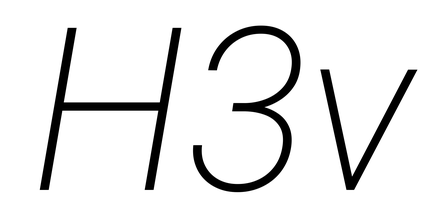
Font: Roboto-Italic_ExtraLight_Italic